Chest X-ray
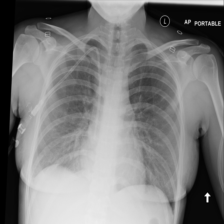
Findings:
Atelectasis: negative
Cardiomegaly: negative
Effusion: positive
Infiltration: positive
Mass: negative
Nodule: negative
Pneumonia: negative
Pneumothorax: negative
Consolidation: negative
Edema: negative
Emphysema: negative
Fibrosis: negative
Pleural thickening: negative
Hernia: negative